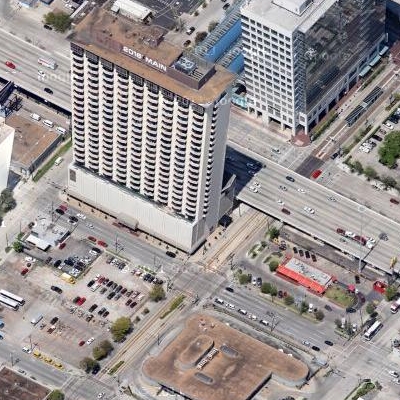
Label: Industry